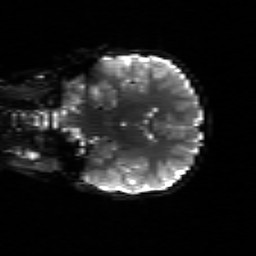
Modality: sbref
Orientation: coronal
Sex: female
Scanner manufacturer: siemens
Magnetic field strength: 3 T
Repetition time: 5 s
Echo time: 0.071 s